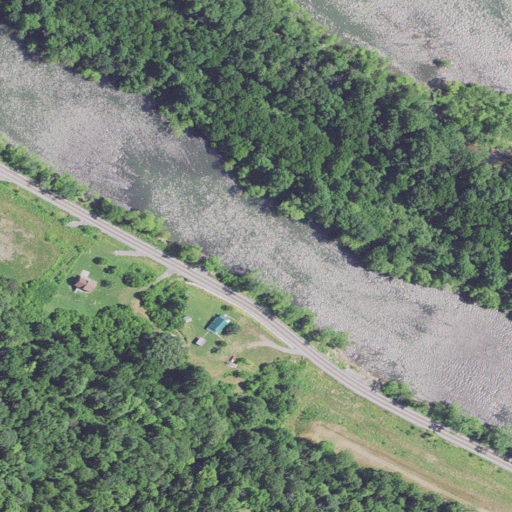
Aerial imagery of valley in West Virginia named Jerrys Hollow containing deciduous forest, open water, low intensity development, medium intensity development, pasture, grassland, open development, and herbaceous wetlands